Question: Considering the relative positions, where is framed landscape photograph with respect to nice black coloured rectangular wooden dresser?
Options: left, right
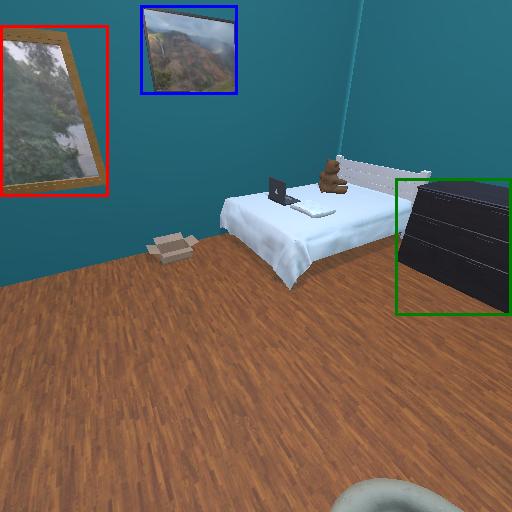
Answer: left